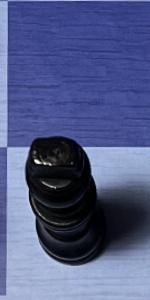
Label: King_Black